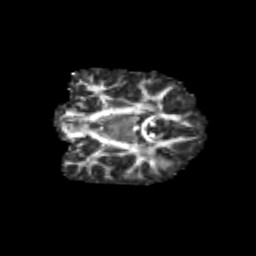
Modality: FA
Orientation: coronal
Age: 10
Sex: female
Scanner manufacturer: siemens
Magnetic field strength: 3 T
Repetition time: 3.8 s
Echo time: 0.07 s